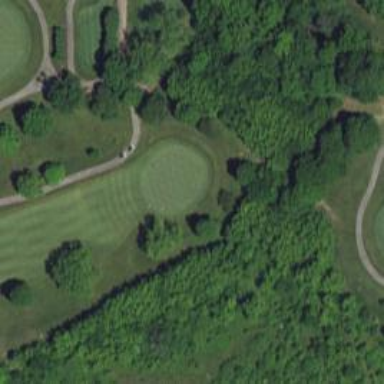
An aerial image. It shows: Golf hole.